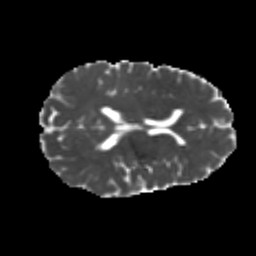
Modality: MD
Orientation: axial
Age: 24
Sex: male
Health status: healthy
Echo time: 0.074 s